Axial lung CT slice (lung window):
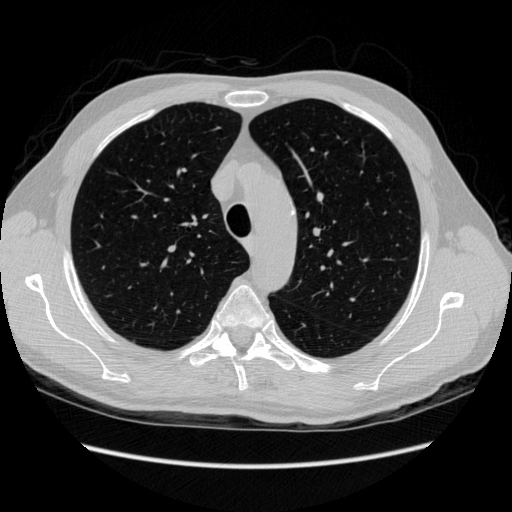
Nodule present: no